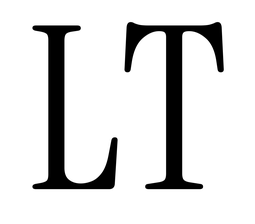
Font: InstrumentSerif-Regular